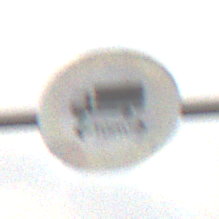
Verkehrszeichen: TatsaechlicheLaenge
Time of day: MorningAfternoon
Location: Outdoor (Suburban)
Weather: Overcast
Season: NotSpecified
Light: Natural